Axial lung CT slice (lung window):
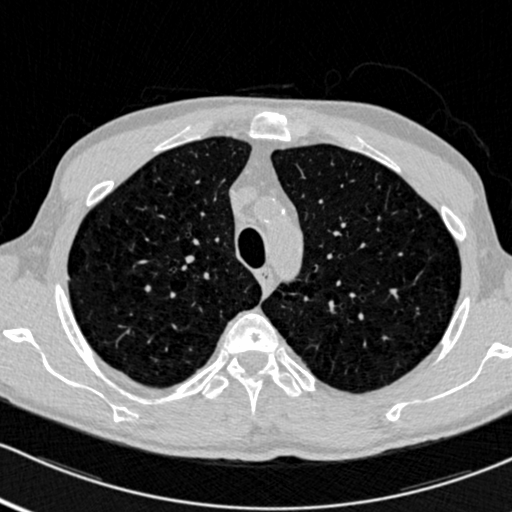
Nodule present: no